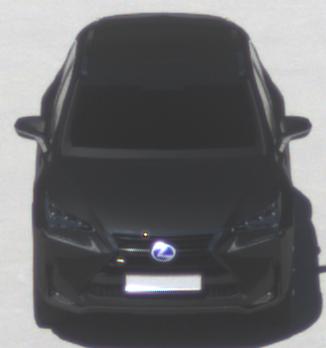
Make: Lexus
Model: NX 300h
Detailed model: NX (AZ1)
Model produced from: 2017/11
Model produced until: 2018/08
Doors: 5
Color: black
Road condition: dry road
Daytime: midday
Contrast: high contrast